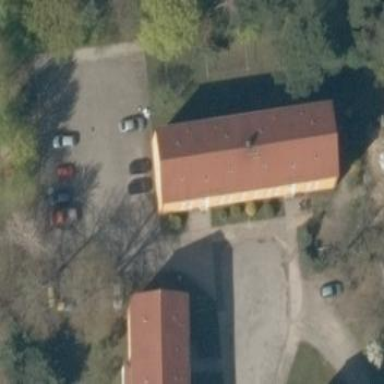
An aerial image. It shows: Gabled roof adorns the apartments building.